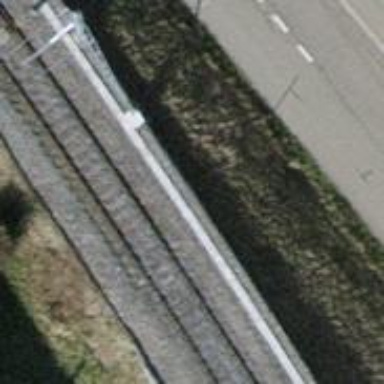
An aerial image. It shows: Railway track with contact lines for electrification.